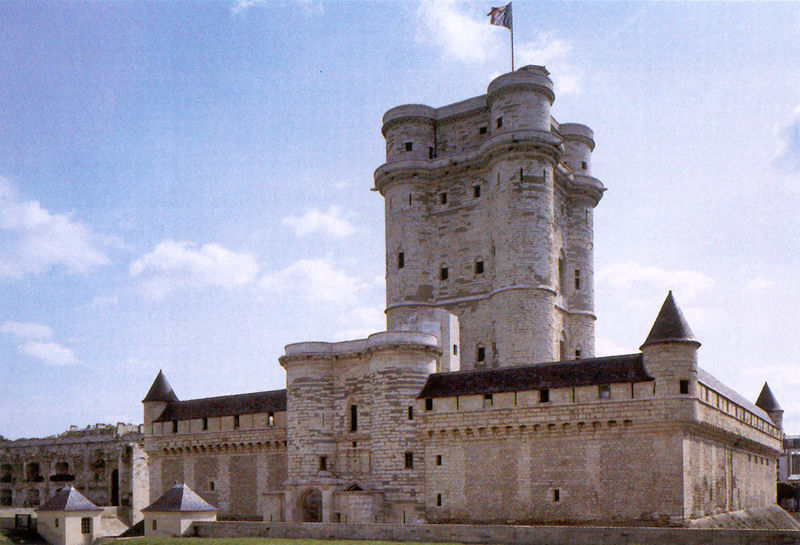
Titel: Vincennes, Schloß; Wehrturm
Künstler: Raymond du Temple
Standort: Paris
Institution: Vincennes, Schloß
Schlagwörter: blau, himmel, kämpfer, weiß, wolken, grün, ocker, stadt, bunt, fenster, frankreich, grau, licht, tür, anlage, ausblick, dach, gebäude, gras, haus, rasen, schloss, wiese, wolke, beige, wand, architektur, stein, steine, häuser, wind, brüstung, sonne, rund, turm, spanien, sommer, ecke, sitz, bogen, fassade, süden, fahne, flagge, mast, trikolore, dächer, mauer, steinmauer, französisch, böschung, häuschen, kartusche, spitz, france, tor, zinnen, foto, fotografie, photographie, eingang, gewölbe, burg, eckig, türmchen, türme, palast, stockwerk, torbogen, festung, mauerwerk, helm, photo, fries, portal, gesims, kerker, farbfoto, mauern, portikus, mittelalter, schräge, graben, konche, fenetre, fort, viereck, bau, bergfried, bur, standarte, zinne, kleeblatt, bauwerk, öffnungen, nischen, attika, wall, burgtor, rundtürme, schiessscharten, wehrbau, romanisch, zahnschnitt, gemauert, bossen, architecture, entrée, toit, mexiko, gewände, ecktürme, rundturm, wehrgang, kastell, protikus, burganlage, wassergraben, feste, wachturm, bastion, zwillingstürme, spitztürme, zitadelle, donjon, wehrturm, chateau, palais, schießscharte, spitzturm, briques, mur, tours, tour, bering, burfried, durchlaufträger, festungsmauer, fugenschnitt, kegeltürmchen, kleeblattarchitektur, schlussst, topografue, vicennes, wehrburg, wehrtürme, wohnturm, ziegelmauern, burgturm, fenêtres, burgfried, alhambra, bollwerk, batiment, image, to, fenster+, muraille, hellblai, brique, frankreichreich, murailles, trikoloe, wehranalge, muraailles, tricolore